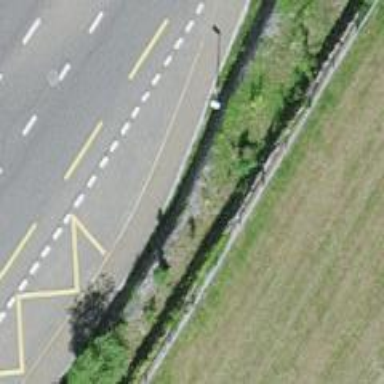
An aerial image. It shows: Platform for public transport on the road.